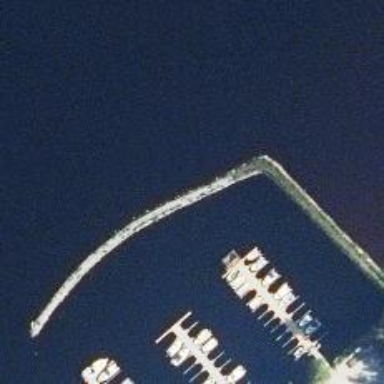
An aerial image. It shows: Breakwater structure.